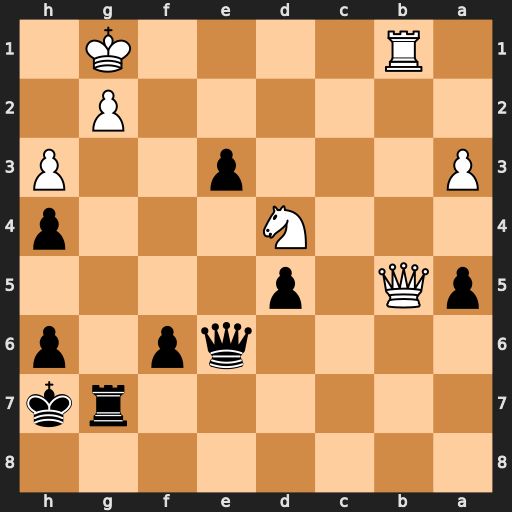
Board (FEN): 8/6rk/4qp1p/pQ1p4/3N3p/P3p2P/6P1/1R4K1
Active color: b
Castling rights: -
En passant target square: -
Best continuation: Qe4 Qf1 Qxd4 Qf5+ Kh8